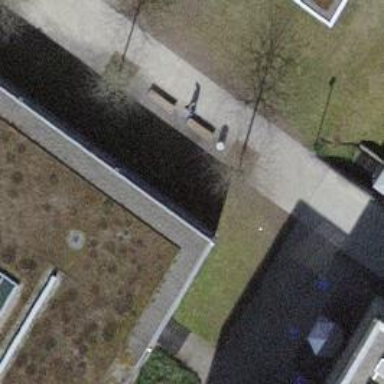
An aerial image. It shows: Bench for seating.